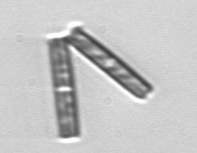
Label: Thalassionema